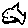
Label: fish